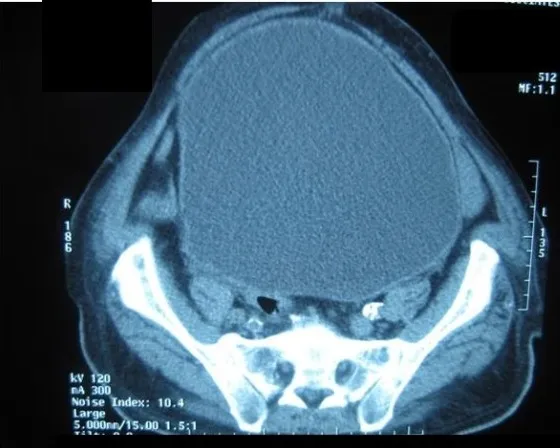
Computed tomography scan of the abdomen showing a distended urinary bladder. Computed tomography image of the abdomen found a grossly distended urinary bladder extending out of the pelvis.
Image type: radiology (ct)